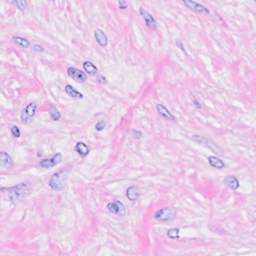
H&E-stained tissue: Breast